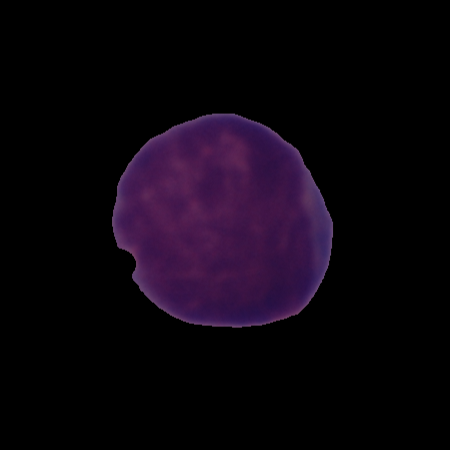
Label: cancer